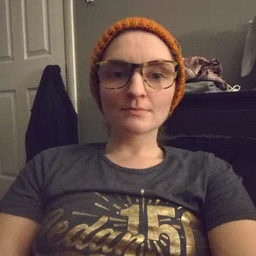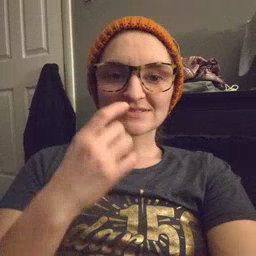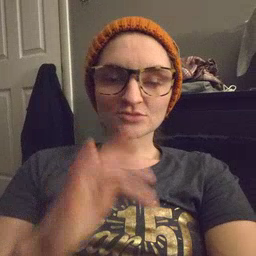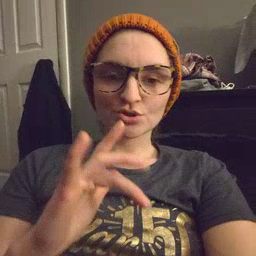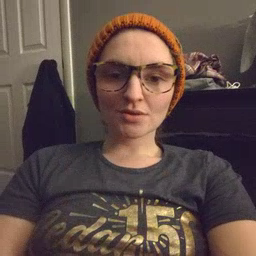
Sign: touch